Question: I have this properties with default value. Can anyone help me on how to have a drop down menu for choices on values?. I want the values on the drop down only appears '1-10' only...
'''
private int _margin = 10;
[Bindable(true), Category(_category), DefaultValue(10)]
public int MarginWidth
{
get { return _margin; }
set { _margin = Math.Abs(value); Invalidate(); }
}
'''

Anyway, how do you call this '[Bindable(true), Category(_category), DefaultValue(10)]'
just a key for google searching for reference?
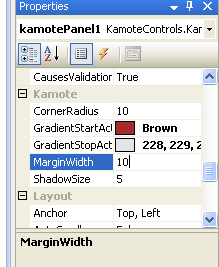
Answer: Each of the items in the square brackets are <URL>.
In a nutshell, attributes are used to attach <URL> to methods. What information is totally definable by the creator of the attribute. These attributes can be obtained again via reflection and their data accessed. The documentation for the 'Attribute' class linked above has a lot of information about usage, etc.